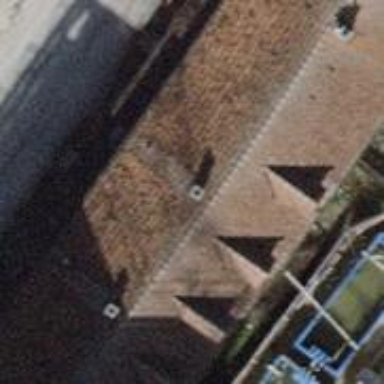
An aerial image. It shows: Building with pitched roof.